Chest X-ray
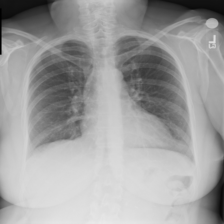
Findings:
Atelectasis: negative
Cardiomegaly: positive
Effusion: negative
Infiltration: negative
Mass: negative
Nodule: negative
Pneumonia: negative
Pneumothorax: negative
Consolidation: negative
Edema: negative
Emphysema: negative
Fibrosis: negative
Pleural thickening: negative
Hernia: negative